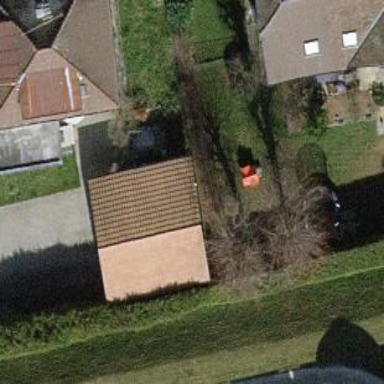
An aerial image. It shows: Detached building with hipped roof.